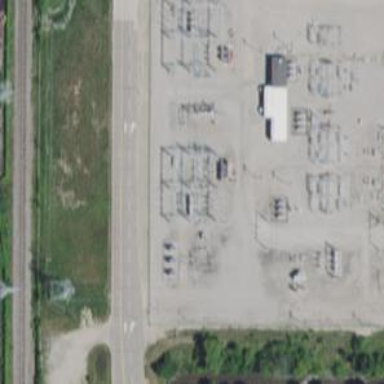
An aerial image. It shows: Switch used for power control.